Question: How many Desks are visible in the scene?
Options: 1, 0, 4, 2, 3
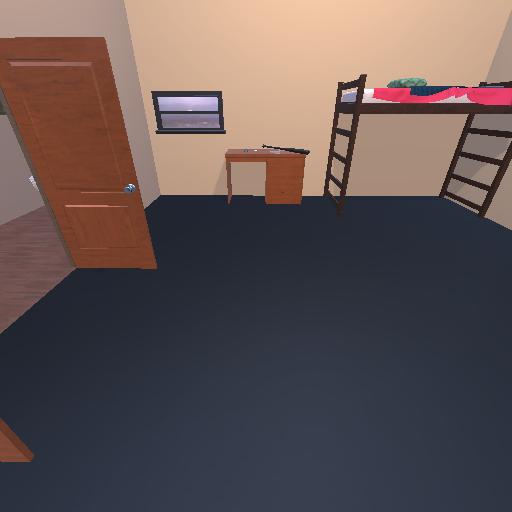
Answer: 1